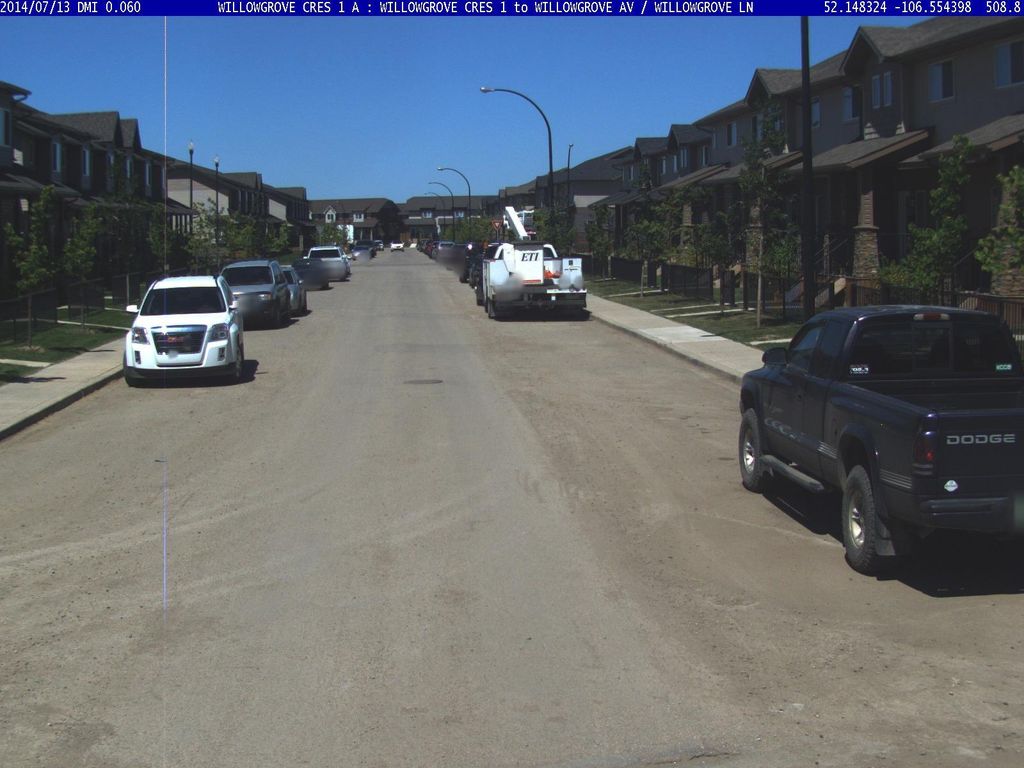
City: saskatoon